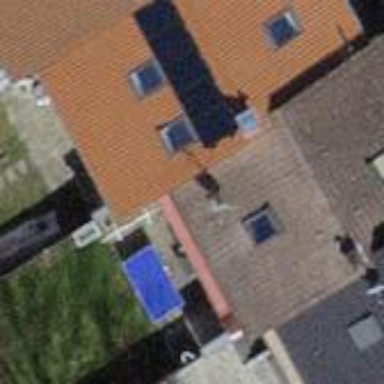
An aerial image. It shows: Gabled roof house.